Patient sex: M
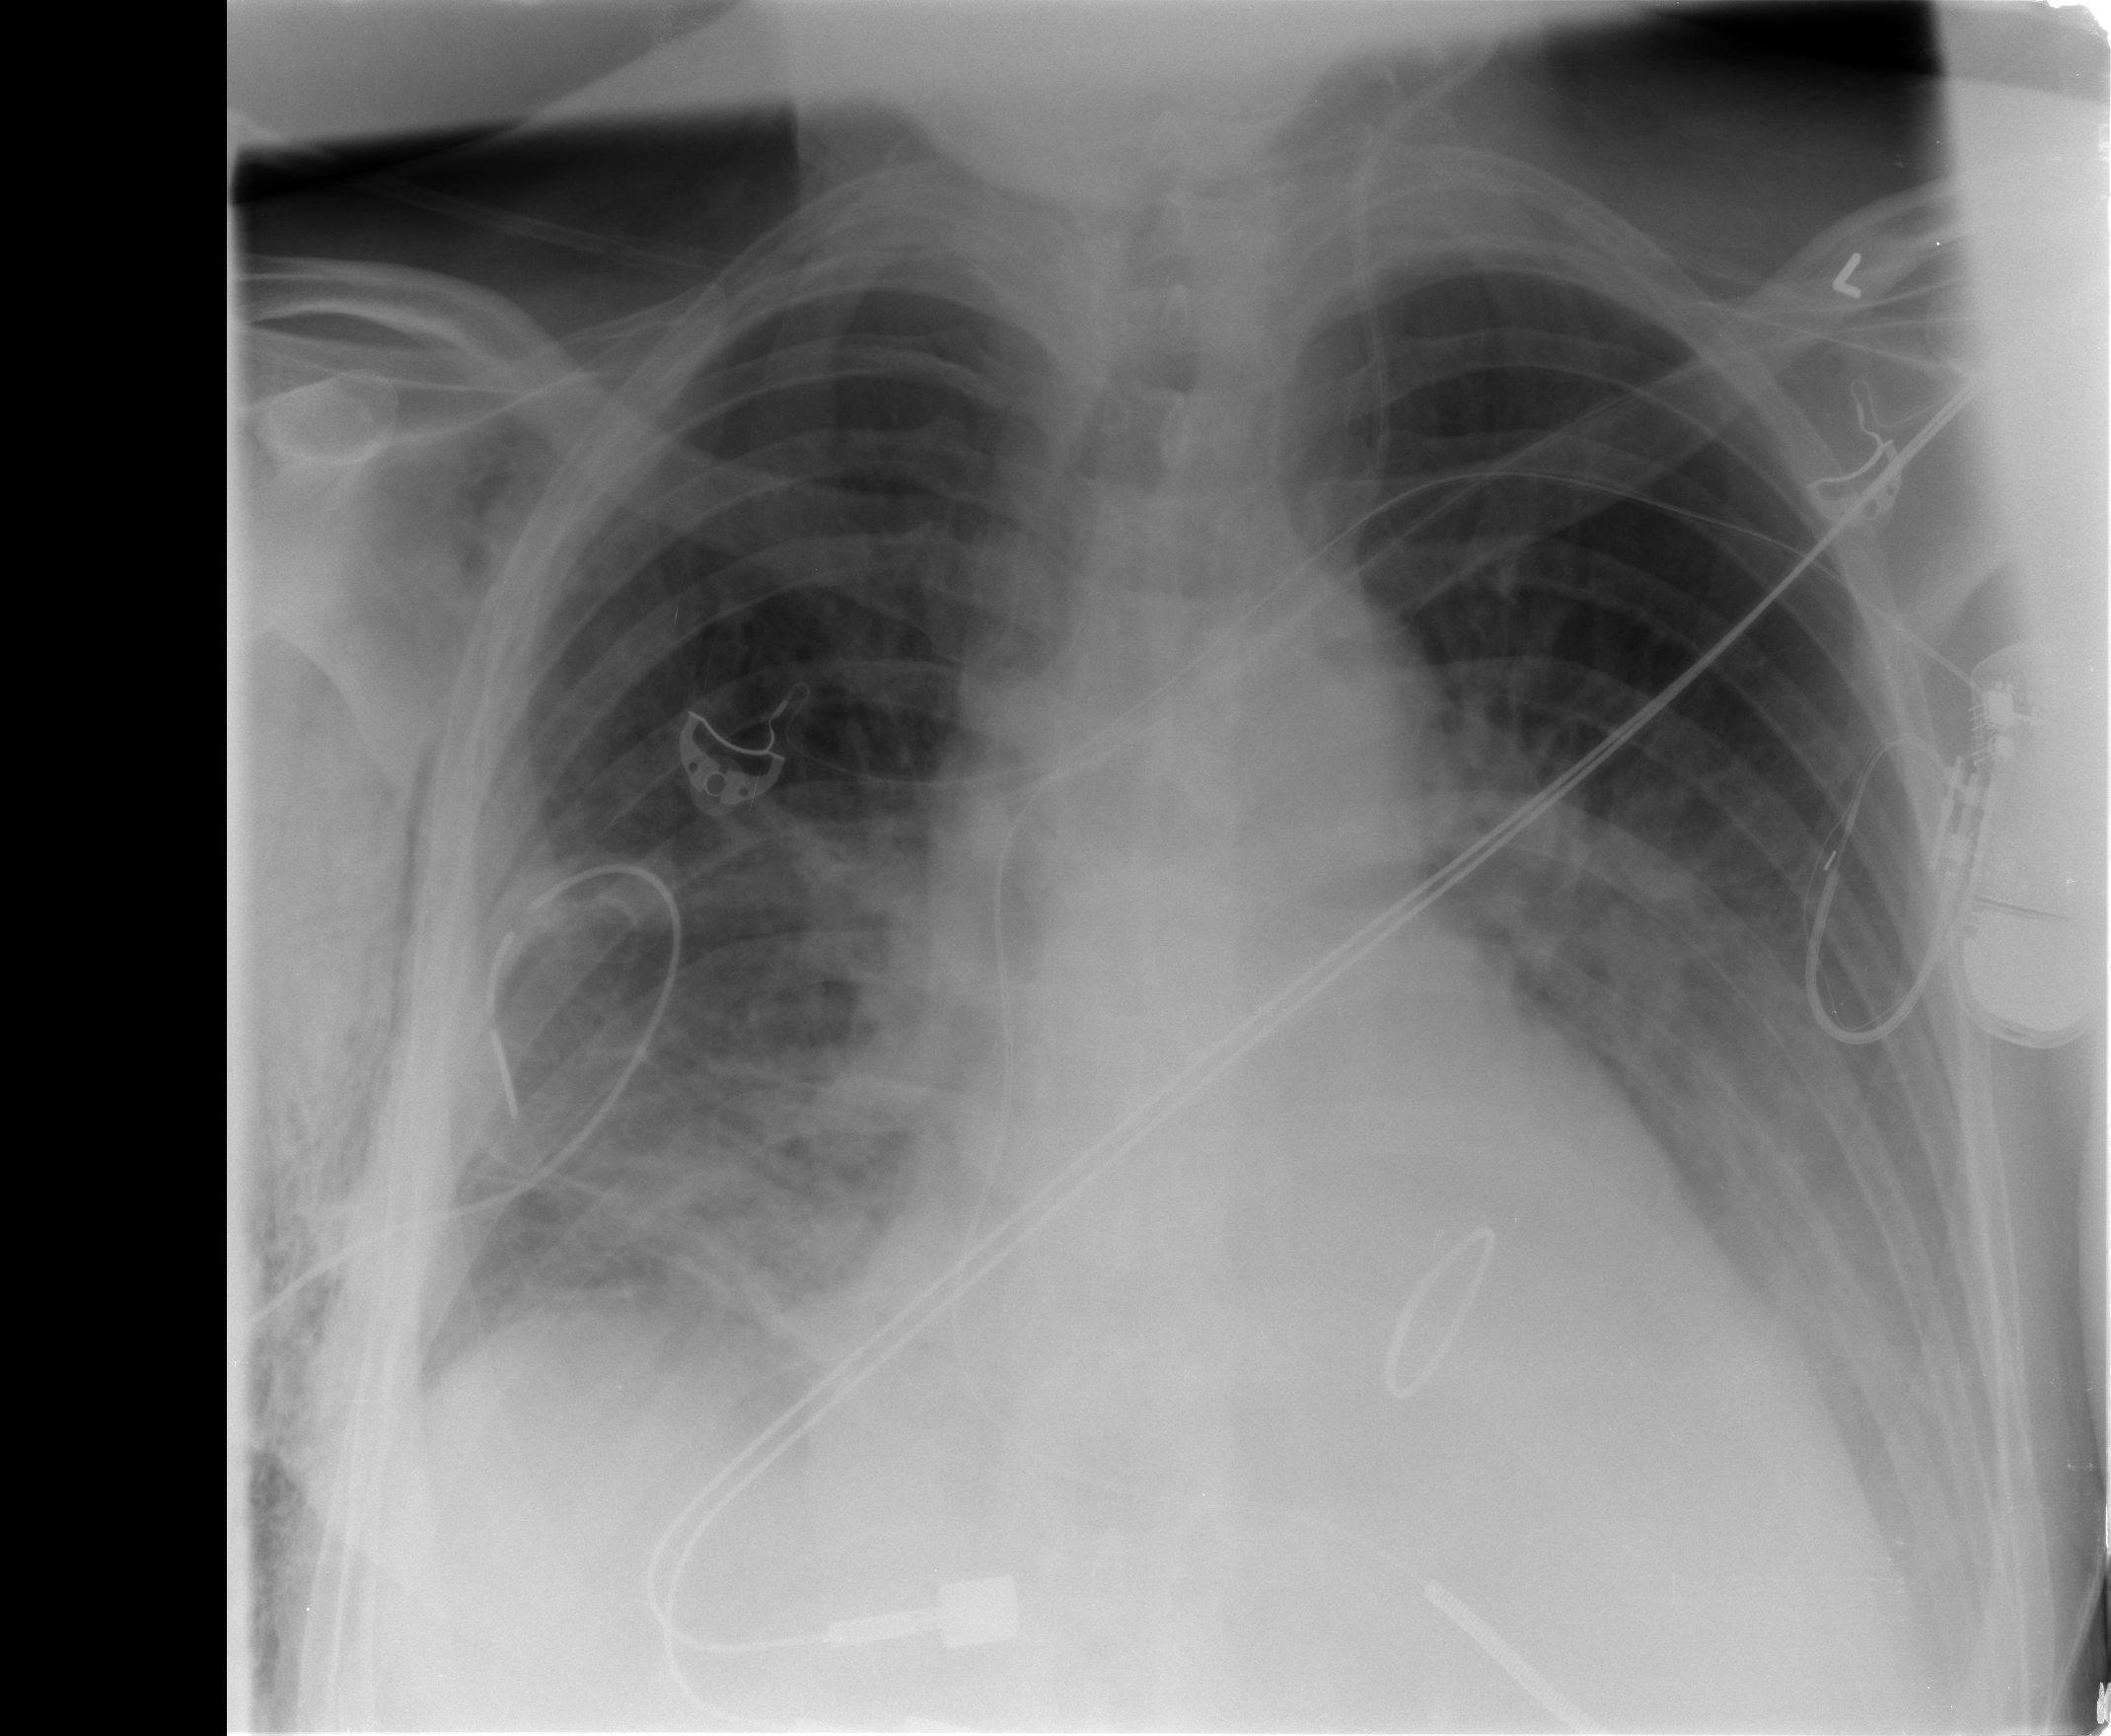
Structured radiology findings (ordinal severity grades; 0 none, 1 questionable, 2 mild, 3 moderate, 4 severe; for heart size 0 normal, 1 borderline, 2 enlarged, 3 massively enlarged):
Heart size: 2
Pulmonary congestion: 2
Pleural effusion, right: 1
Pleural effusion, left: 3
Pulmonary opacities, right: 1
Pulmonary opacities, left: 0
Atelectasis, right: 3
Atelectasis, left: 3